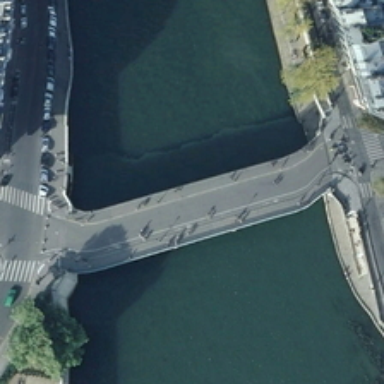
Some people are on a bridge over a river with cars and several green trees in two sides .